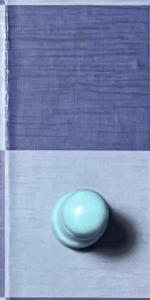
Label: Pawn_White